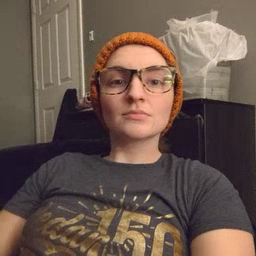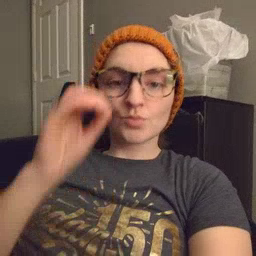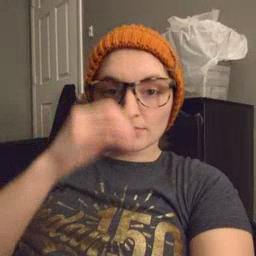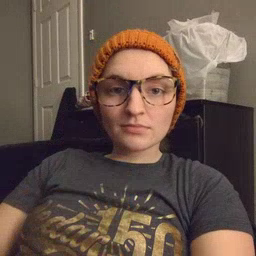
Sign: owl